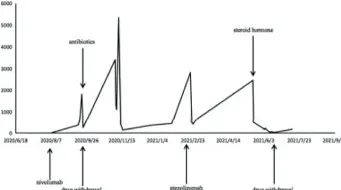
(A) Clinical course.
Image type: pathology (masson_trichrome)